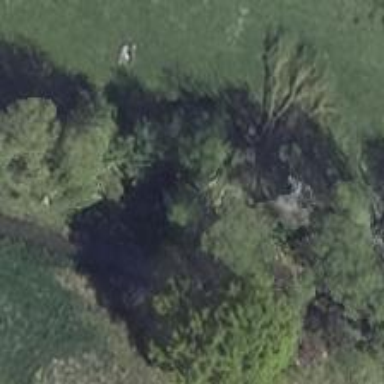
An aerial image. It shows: Row of deciduous broadleaved trees.